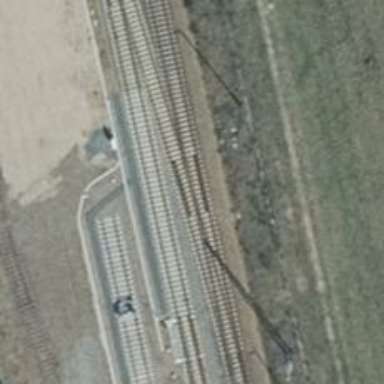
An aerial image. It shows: Railway track with contact lines for electrification.